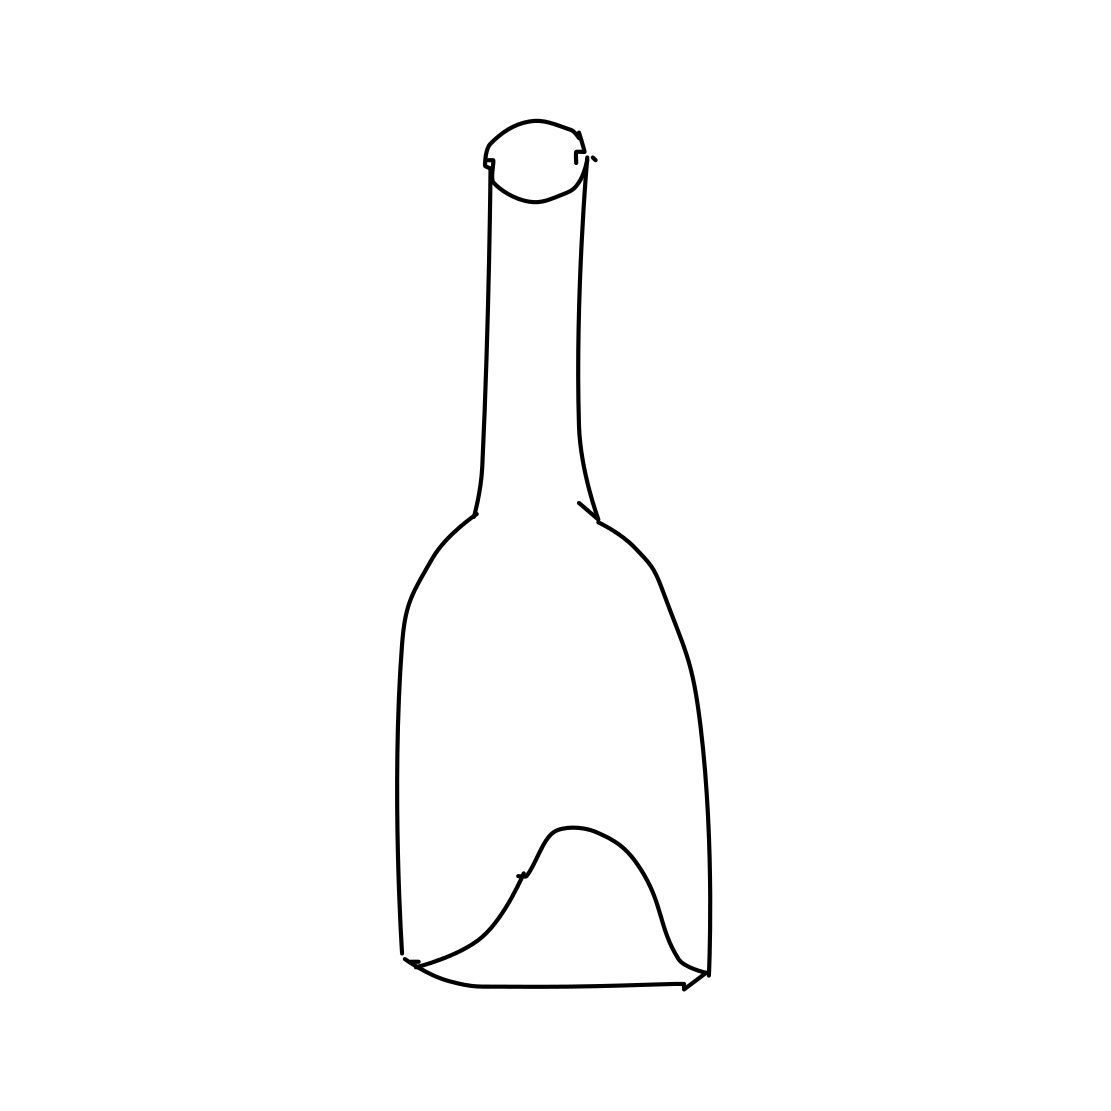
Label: wine-bottle